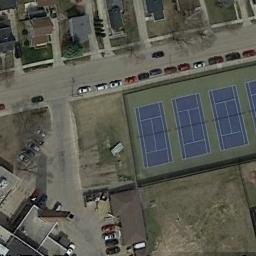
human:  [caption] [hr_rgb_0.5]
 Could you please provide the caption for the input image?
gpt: The tennis court is next to some buildings and roads .

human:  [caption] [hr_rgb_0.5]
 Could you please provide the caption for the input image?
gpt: Many tennis courts are painted on the track .

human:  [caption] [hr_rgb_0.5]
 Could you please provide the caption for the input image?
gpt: There are many cars in the parking lot next to the tennis courts .

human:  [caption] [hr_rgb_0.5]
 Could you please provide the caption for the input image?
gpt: There is a street distance between tennis court and residential area .

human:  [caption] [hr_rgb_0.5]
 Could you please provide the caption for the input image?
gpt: The tennis courts are by the roadside .